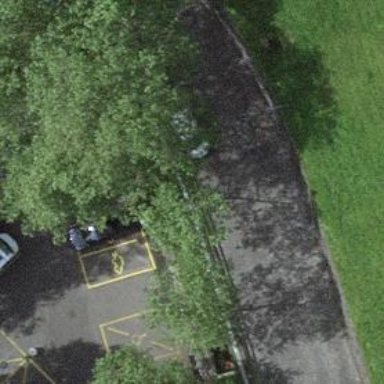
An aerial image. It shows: Charging station.